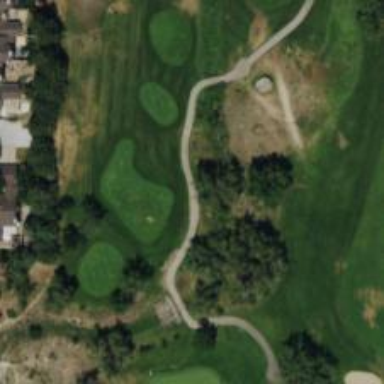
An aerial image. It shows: Grade1 track used as golf cartpath.